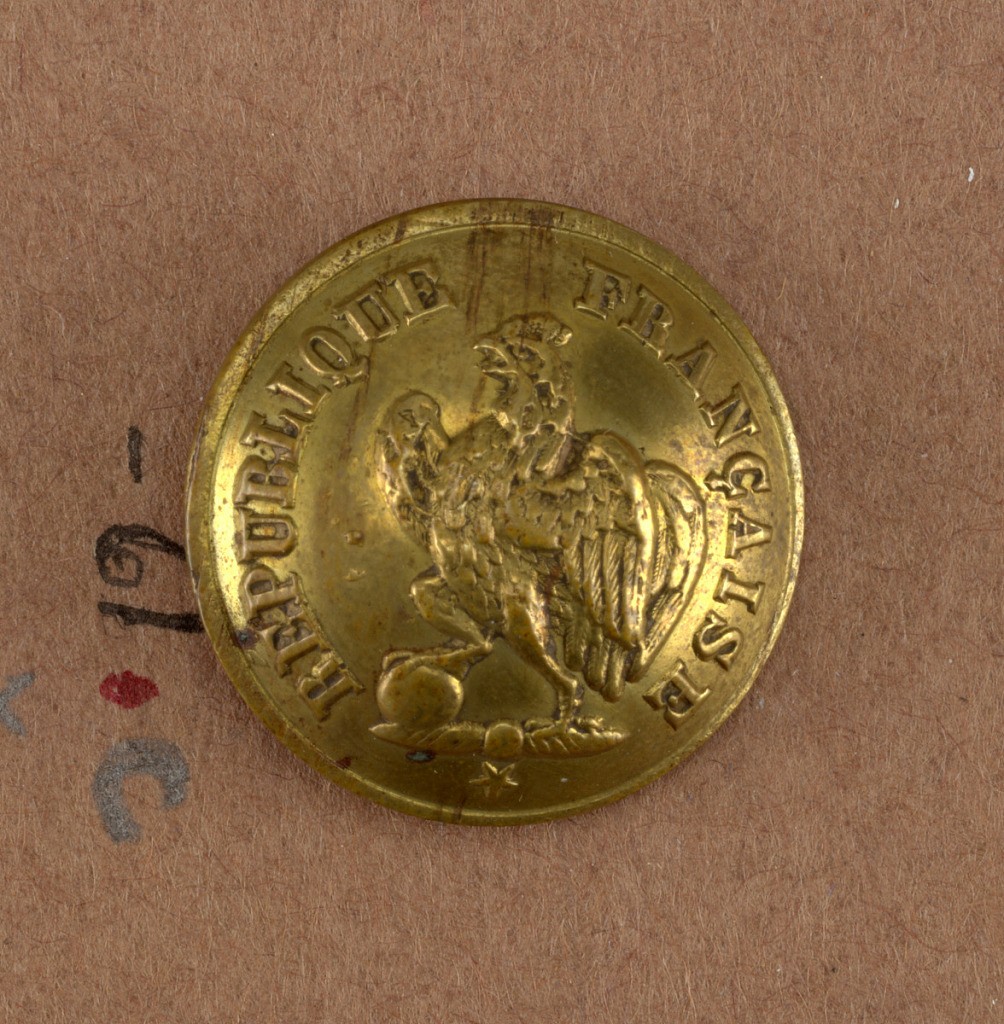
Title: Button
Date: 1870–1900
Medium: B) Brass, C) Copper
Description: Circular convex buttons ornamented with a cock with right claw resting on ball and the words "Republique Francaise".

Component -b is on card i
Component -c is on card i80, wasn't labeled with component